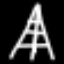
Label: The Eiffel Tower